Question: guys
I try to implement an black arrow which is on head of arc. The arrow animates with the arc, and has circle trajectory. I already implement the red arc with animation based on different values.
Please see the attachment.
How can I implement the black arrow on top of red arc? since if I do the same way as red arc animation, the black arrow will print the trajectory which is not desired.
Thanks in advance!
Leon

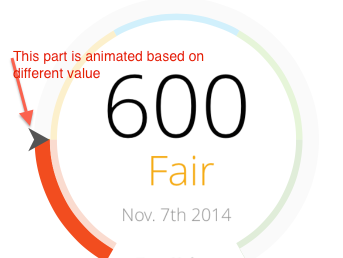
Answer: all you need is Canvas.
Here is example.
This is the your draw class:
'''
public class CircleView extends View
{
public CircleView(Context context) {
super(context);
path = new Path();
paint = new Paint();
}
@Override
protected void onDraw(Canvas canvas) {
super.onDraw(canvas);
float angle = 270;
float radius = canvas.getWidth()/3;
float x = canvas.getWidth()/2;
float y = canvas.getHeight()/2;
final RectF oval = new RectF();
paint.setStyle(Paint.Style.STROKE);
paint.setStrokeWidth(25);
oval.set(x - radius, y - radius, x + radius,y + radius);
// Draw circle
paint.setColor(Color.RED);
canvas.drawArc(oval, 135, angle, false, paint);
paint.setColor(Color.BLUE);
canvas.drawArc(oval, angle, 405-angle, false, paint);
paint.setStyle(Paint.Style.FILL);
paint.setColor(Color.BLACK);
float l = 1.2f;
float a = angle*(float)Math.PI/180;
// Draw arrow
path.moveTo(x+ (float)Math.cos(a) *radius, y + (float)Math.sin(a) * radius);
path.lineTo(x+ (float)Math.cos(a+0.1) *radius*l, y + (float)Math.sin(a+0.1) * radius*l);
path.lineTo(x+ (float)Math.cos(a-0.1) *radius*l, y + (float)Math.sin(a-0.1) * radius*l);
path.lineTo(x+ (float)Math.cos(a) *radius, y + (float)Math.sin(a) * radius);
canvas.drawPath(path, paint);
}
private Path path;
private Paint paint;
}
'''
This is activity for it:
'''
public class MyActivity extends Activity {
@Override
protected void onCreate(Bundle savedInstanceState) {
super.onCreate(savedInstanceState);
setContentView(new CircleView(this));
}
}
'''
For angle == 200 you will see image like this:

Working copy for IntelliJ Idea: <URL>